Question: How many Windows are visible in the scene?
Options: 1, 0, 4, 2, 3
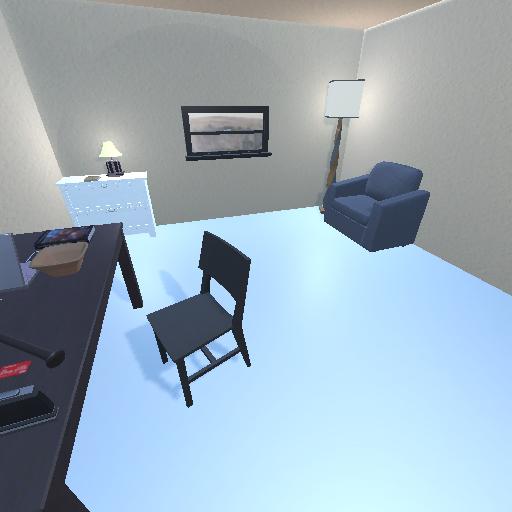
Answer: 1